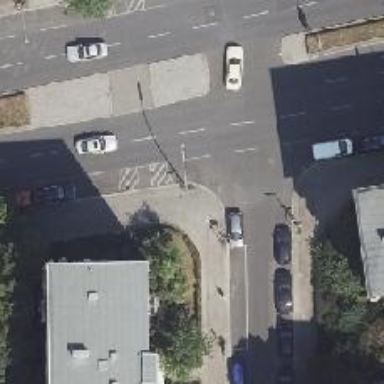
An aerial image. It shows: Unmarked crossing on the road.